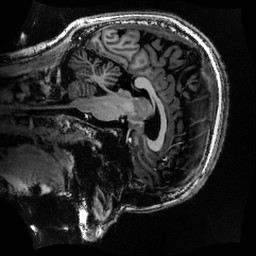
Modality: MP2RAGE
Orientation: sagittal
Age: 30
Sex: male
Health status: healthy